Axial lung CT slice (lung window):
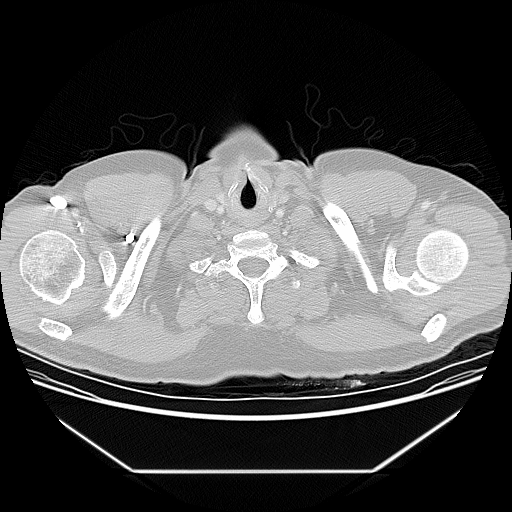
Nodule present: no